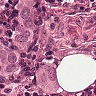
Metastatic tissue present: yes